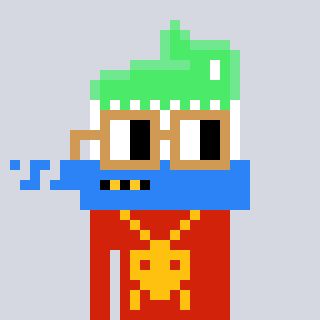
a pixel art character with square brown glasses, a toothbrush-shaped head and a red-colored body on a cool background